Contrast-enhanced CT slice 66 of 99
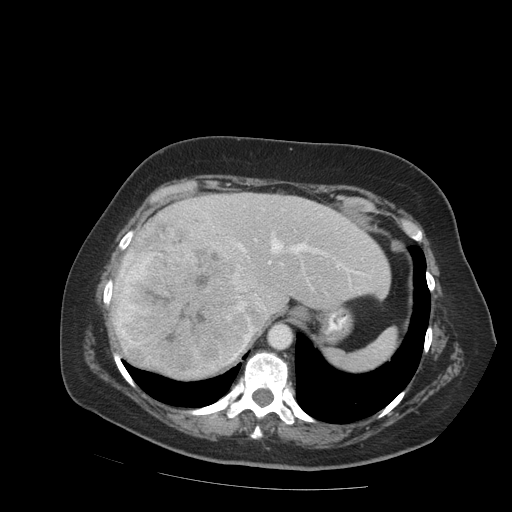
Segmented voxel counts for this case:
Liver: 679540 voxels
Tumor mass: 639663 voxels
Portal vein: 9176 voxels
Abdominal aorta: 6026 voxels